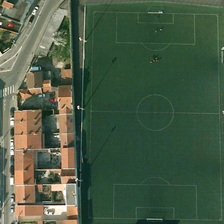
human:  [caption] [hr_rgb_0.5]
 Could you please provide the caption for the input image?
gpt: several people are in a football field near several buildings .

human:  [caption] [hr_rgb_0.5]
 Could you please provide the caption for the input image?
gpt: several people are in a football field near several buildings .

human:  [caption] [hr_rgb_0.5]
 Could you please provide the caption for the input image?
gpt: several people are in a football field near several buildings .

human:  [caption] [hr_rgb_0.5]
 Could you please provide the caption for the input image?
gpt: several people are in a football field near several buildings .

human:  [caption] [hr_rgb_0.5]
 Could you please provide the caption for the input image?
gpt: several people are in a football field near several buildings .